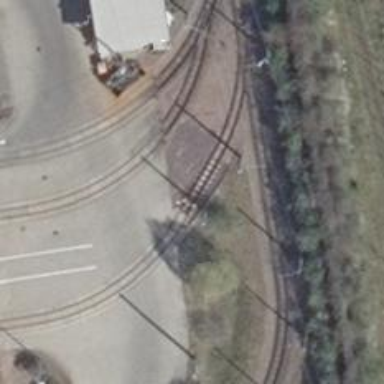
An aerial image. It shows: Tram railway.